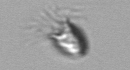
Label: Balanion